Field crop: maize
Growth stage: 2
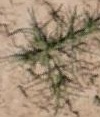
Species: salsola